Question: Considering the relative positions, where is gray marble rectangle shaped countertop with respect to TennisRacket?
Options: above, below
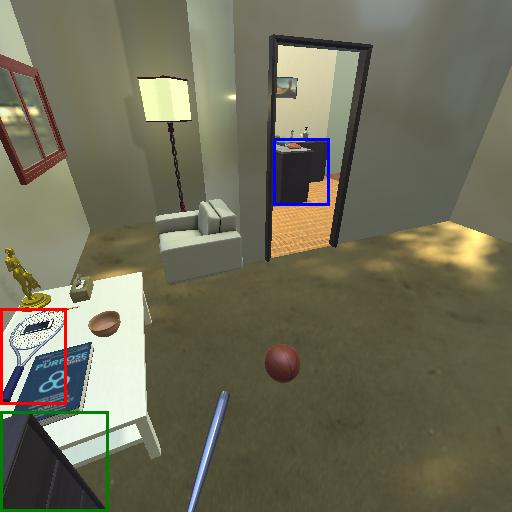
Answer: above